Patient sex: M
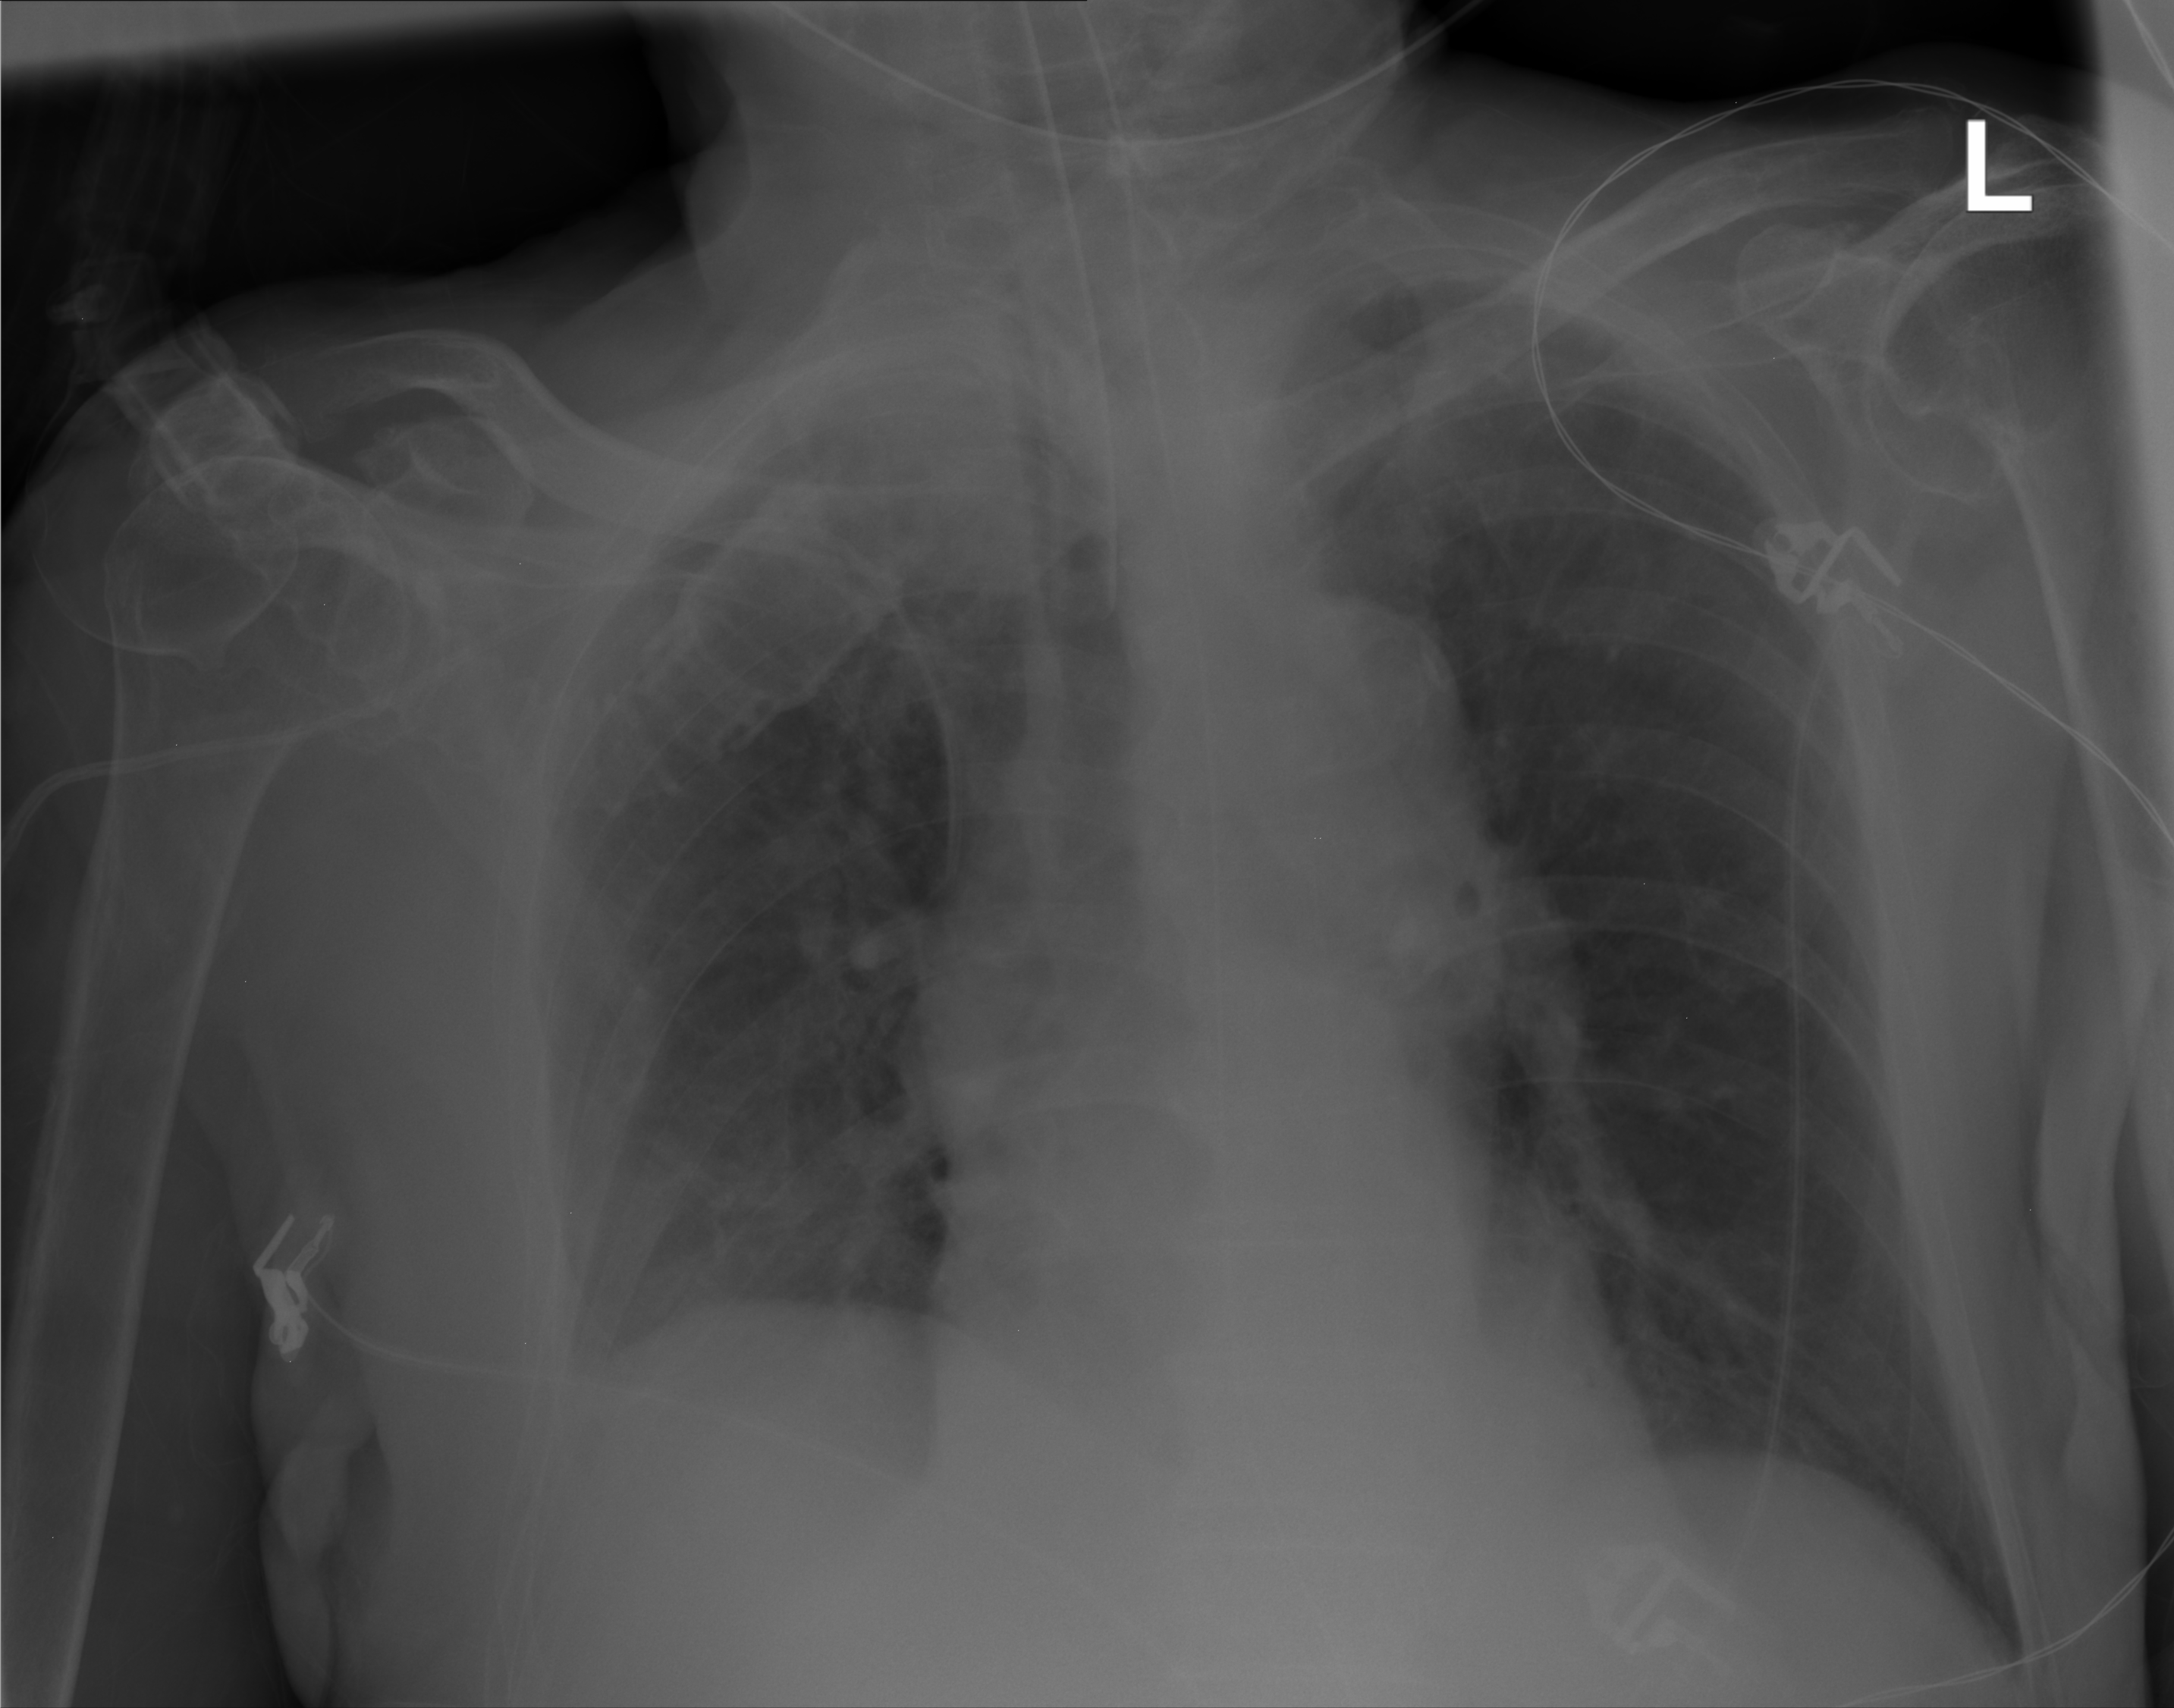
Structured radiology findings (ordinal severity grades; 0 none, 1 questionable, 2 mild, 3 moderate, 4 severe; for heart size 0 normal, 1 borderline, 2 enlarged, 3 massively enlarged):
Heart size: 0
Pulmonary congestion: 0
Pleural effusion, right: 0
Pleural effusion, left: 0
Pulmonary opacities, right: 0
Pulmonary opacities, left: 0
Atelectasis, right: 2
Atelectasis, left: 2